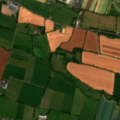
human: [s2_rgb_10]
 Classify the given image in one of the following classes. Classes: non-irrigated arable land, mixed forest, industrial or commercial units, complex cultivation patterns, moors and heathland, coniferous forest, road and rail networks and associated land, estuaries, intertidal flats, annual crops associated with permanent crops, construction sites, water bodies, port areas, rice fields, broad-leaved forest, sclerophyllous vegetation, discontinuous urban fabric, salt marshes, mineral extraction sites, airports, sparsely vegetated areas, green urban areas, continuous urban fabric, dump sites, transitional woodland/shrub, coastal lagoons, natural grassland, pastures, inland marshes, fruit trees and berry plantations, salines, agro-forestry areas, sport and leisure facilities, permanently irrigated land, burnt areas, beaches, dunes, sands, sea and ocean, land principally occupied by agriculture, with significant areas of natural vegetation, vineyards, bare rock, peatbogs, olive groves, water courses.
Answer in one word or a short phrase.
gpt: non-irrigated arable land, pastures